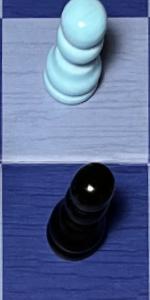
Label: Pawn_Black